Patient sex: M
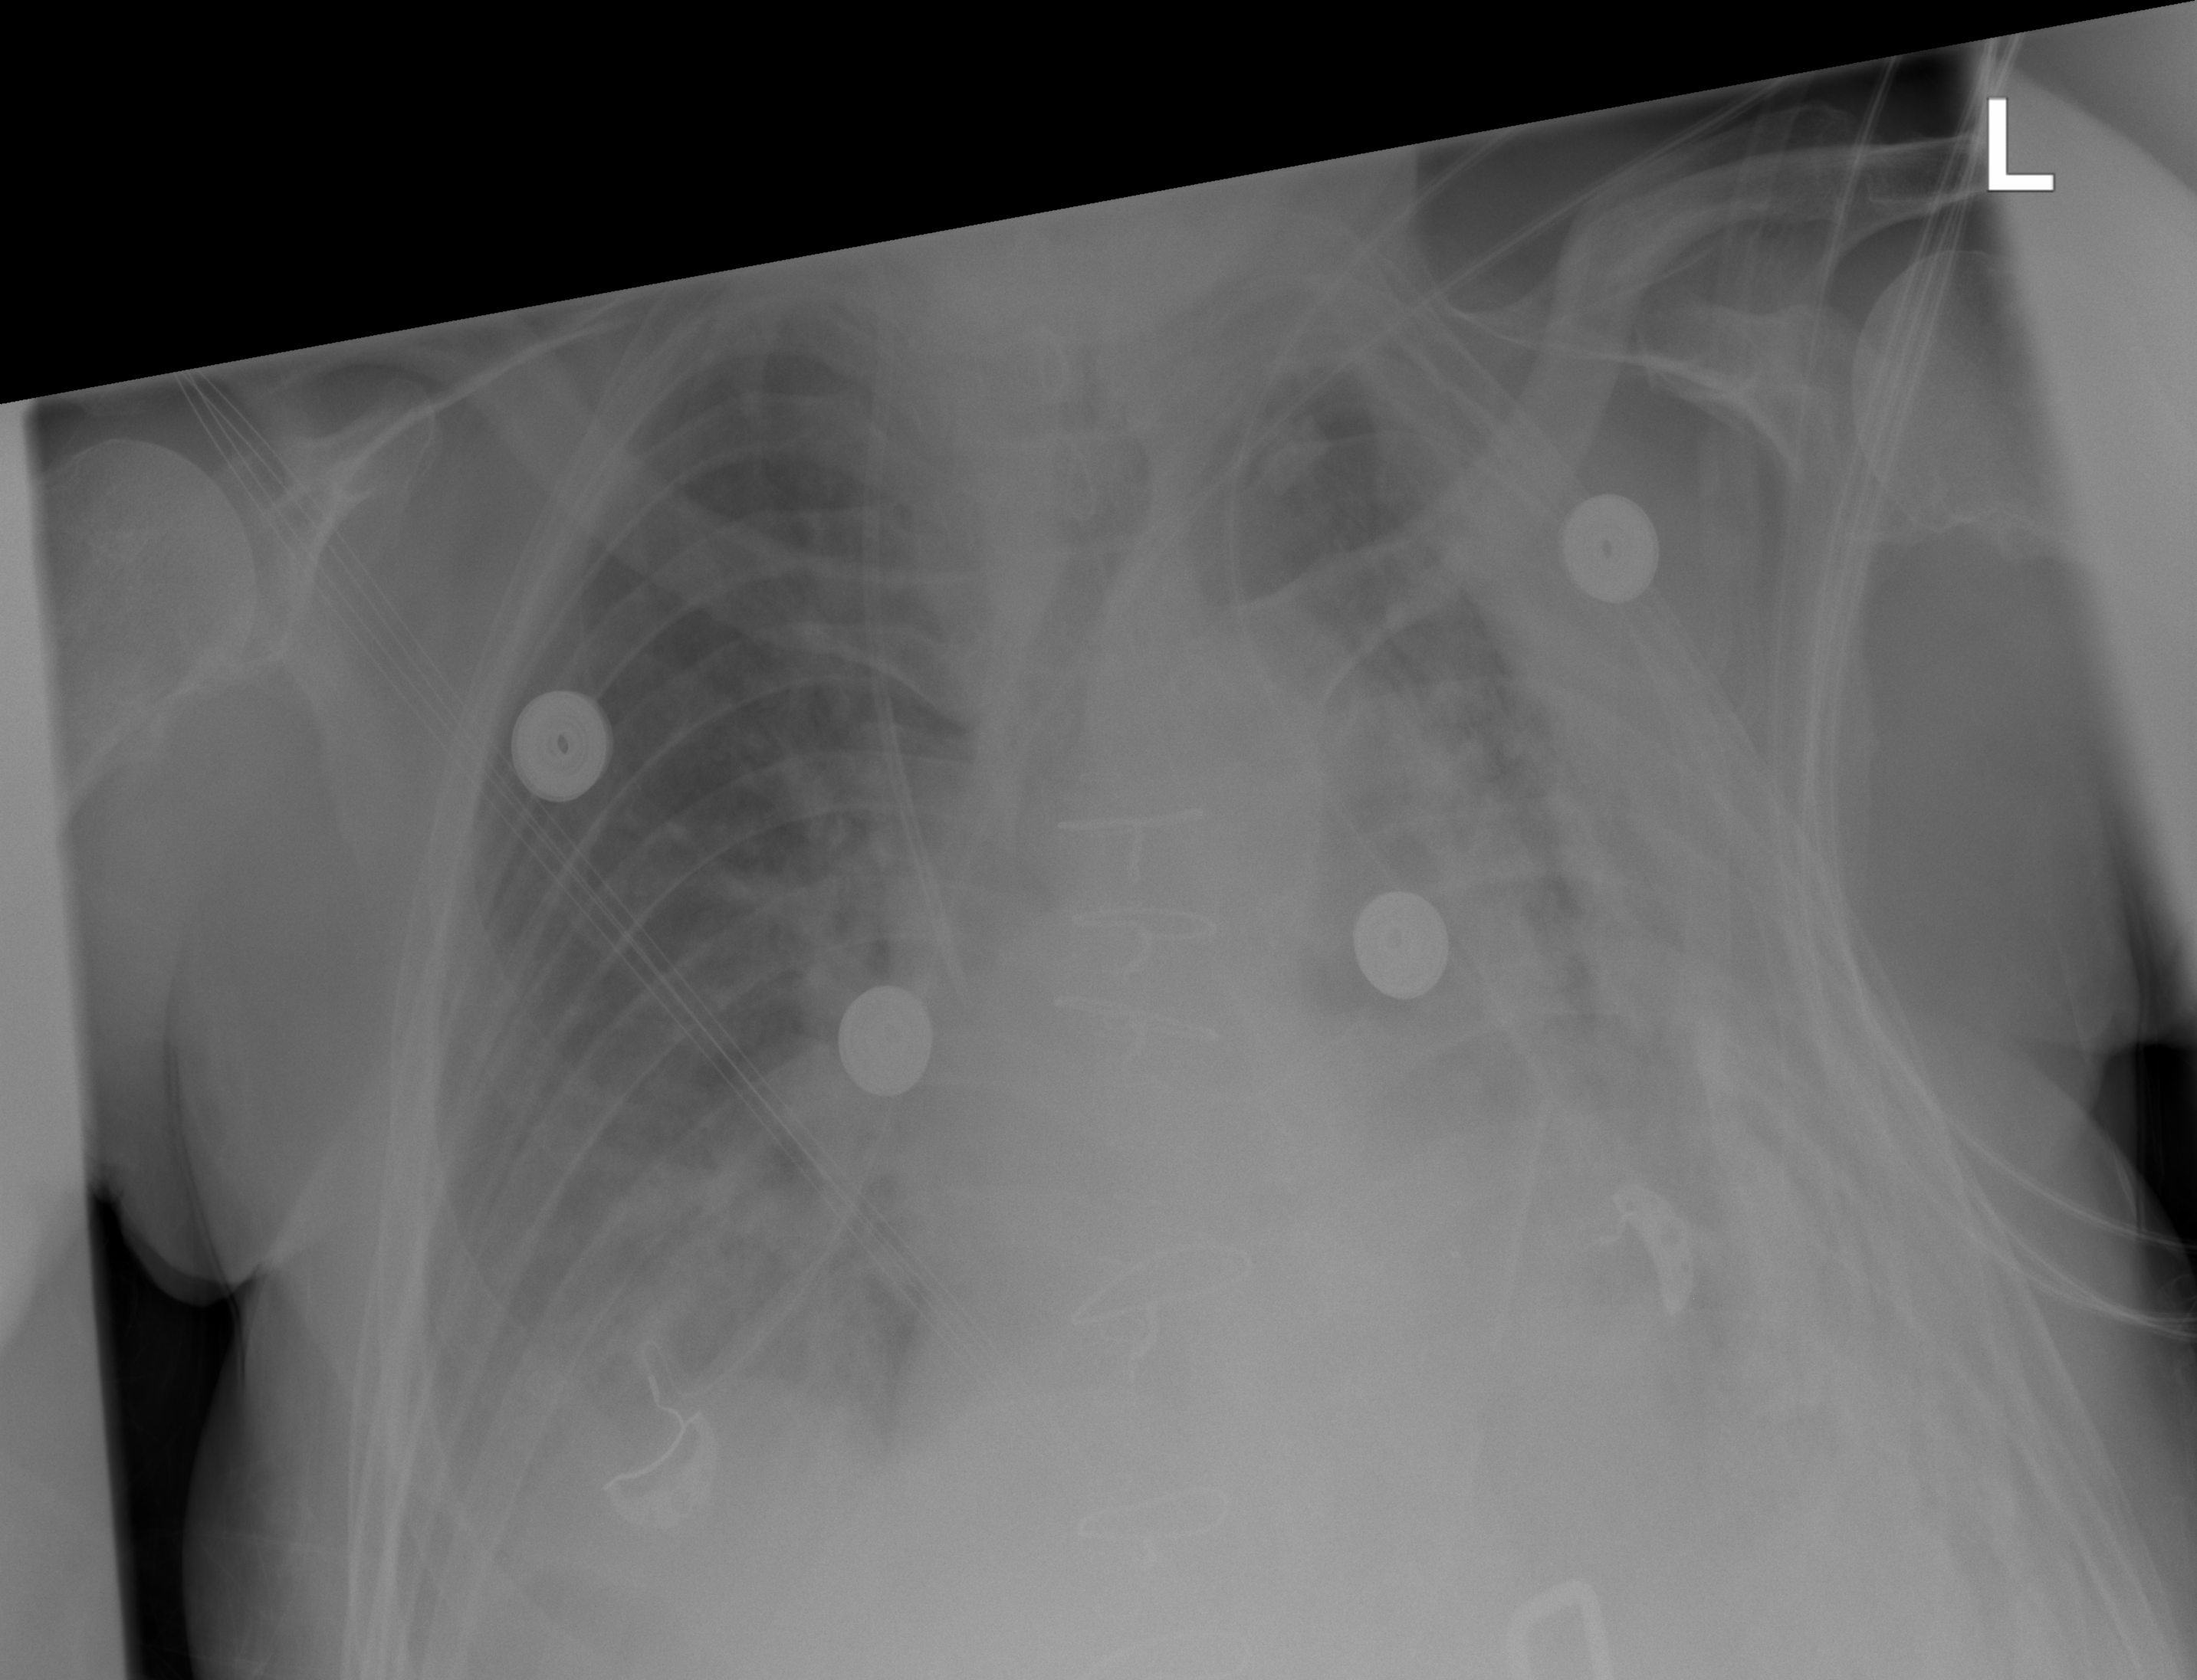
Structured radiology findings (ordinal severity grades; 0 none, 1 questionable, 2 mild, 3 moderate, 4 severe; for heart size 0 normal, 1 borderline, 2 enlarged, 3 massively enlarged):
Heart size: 0
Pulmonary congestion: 2
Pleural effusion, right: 2
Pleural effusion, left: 3
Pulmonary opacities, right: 0
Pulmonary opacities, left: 0
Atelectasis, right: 2
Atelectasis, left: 3